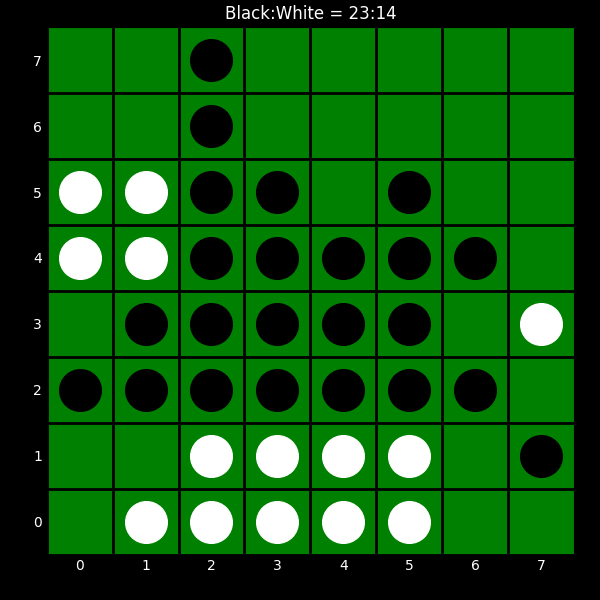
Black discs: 23
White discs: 14